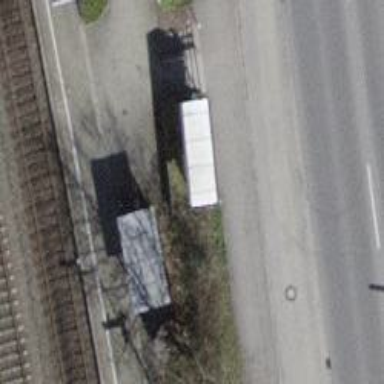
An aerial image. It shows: Bicycle parking area with wall loops for securing bikes.